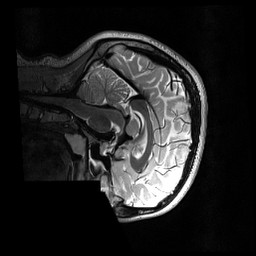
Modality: T2w
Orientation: sagittal
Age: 20
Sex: female
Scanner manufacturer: siemens
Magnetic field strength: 3 T
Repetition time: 3.2 s
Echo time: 0.566 s